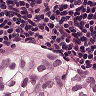
Metastatic tissue present: yes